Question: My app is trying to install an APK.
'''
Intent installIntent = new Intent(Intent.ACTION_INSTALL_PACKAGE);
installIntent.setData(Uri.fromFile(new File(pathToApk)));
installIntent.putExtra(Intent.EXTRA_NOT_UNKNOWN_SOURCE, true);
installIntent.putExtra(Intent.EXTRA_RETURN_RESULT, true);
installIntent.setFlags(Intent.FLAG_ACTIVITY_NEW_TASK);
((Activity)context).startActivityForResult(installIntent, Constants.APP_INSTALL_REQUEST);
'''
In my Activity
'''
protected void onActivityResult(int requestCode, int resultCode, Intent data) {
switch (requestCode) {
case Constants.APP_INSTALL_REQUEST:
if(resultCode == RESULT_OK){
Log.e(TAG, "Package Installation Success");
}else if(resultCode == RESULT_FIRST_USER){
Log.e(TAG, "Package Installation Cancelled by USER");
}else{
Log.e(TAG, "Something went wrong - INSTALLATION FAILED");
}
'''
When my startActivityResult is fired my activity instantly gets the result code 0 which corresponds to RESULT_CANCELLED while the System Install UI is still waiting for the user permission.

My activity to actually get to know whether the installation was successful or not and based on that update its UI.
Any help wud be appreciated.
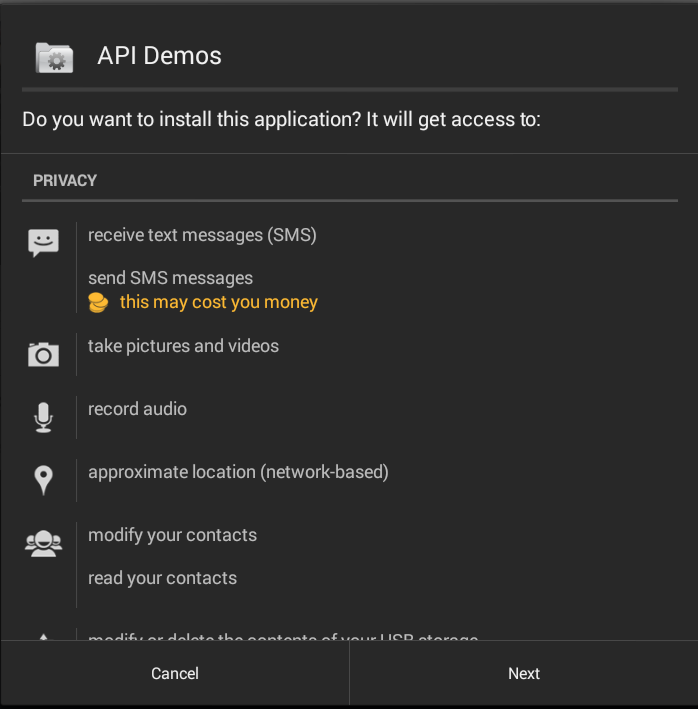
Answer: Found the culprit.
*
Though the system brings the existing instance of my activity back to life it is in the . So the system cancels the activityForResult before it starts the new TASK.
Thank you